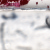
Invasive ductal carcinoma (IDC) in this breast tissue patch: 0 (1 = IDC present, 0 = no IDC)